Interaction volume radius: 10 \u00c5
Interaction volume height: 15 \u00c5
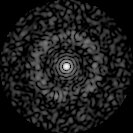
Disorder parameter: 0.8288